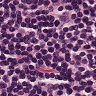
Metastatic tissue present: no